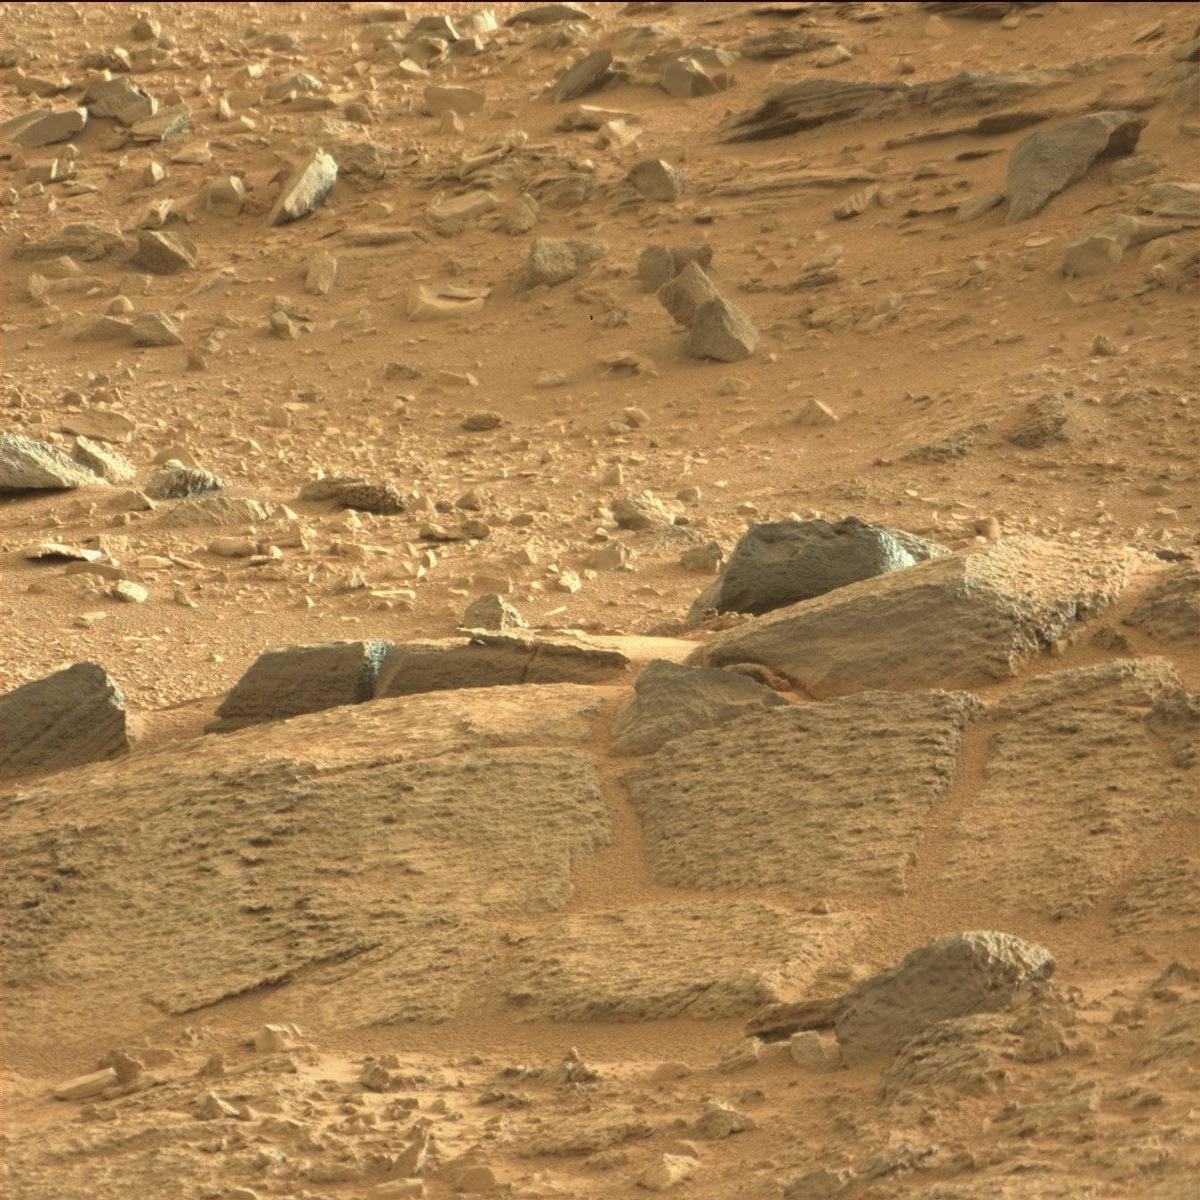
Terrain classes present: Bedrock, Sand / Soil